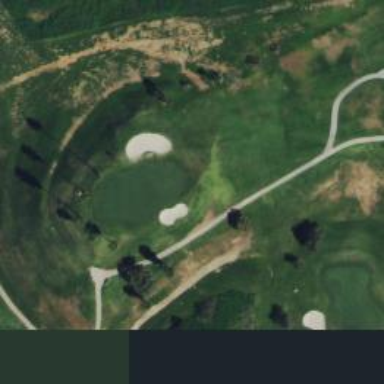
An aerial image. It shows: View of golf hole.